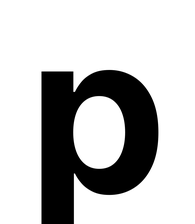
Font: Inter_Bold